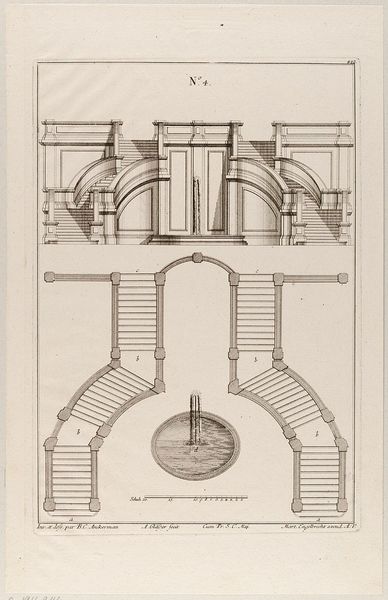
Titel: Treppen
Künstler: Martin Engelbrecht
Standort: Hamburg
Institution: Museum für Kunst und Gewerbe Hamburg
Schlagwörter: schloss, architektur, barock, frontal, brunnen, garten, papier, grafik, graphik, treppe, aufgang, stufen, aufsicht, fotografie, photographie, druckgraphik, druckgrafik, radierung, entwurf, treppenhaus, plan, grundriss, gerippt, reproduktionen, barockzeit, barockzeitalter, fraontal, druckerzeugnisse, architekturdarstellungen, gebäudes, ornamentstich, vorlageblätter